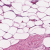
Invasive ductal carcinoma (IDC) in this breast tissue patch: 0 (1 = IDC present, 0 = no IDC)